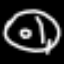
Label: donut